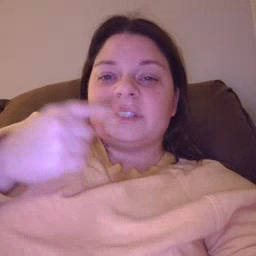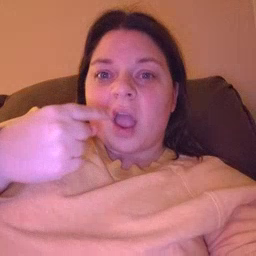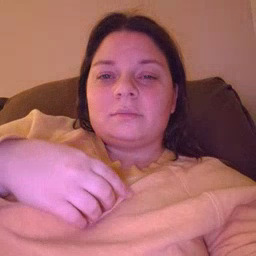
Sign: stuck